Field crop: maize
Growth stage: 1
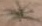
Species: salsola